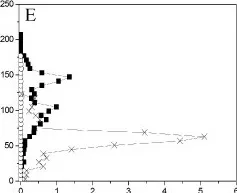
Vertical profiles of biofilm coverage analyzed by PHLIP. Of a biofilm grown on glass slides in natural seawater (Oosterschelde, the Netherlands). Images and vertical profiles are shown for representative samples measured at days 3.
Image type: pathology (fish)